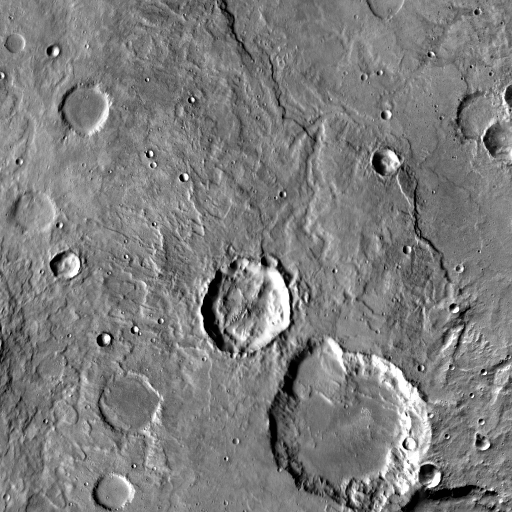
Crater classes present: Background, Other, Layered, Buried, Secondary